【题型】解答题　【知识点】解析几何　【难度】easy
已知过点 $P(0,2)$ 的直线 $l$ 与抛物线 $y^2 = 4x$ 相交于 $A$、$B$ 两点，$O$ 为坐标原点.

\vspace{0.2cm}

\noindent (1)若直线 $l$ 过抛物线 $y^2 = 4x$ 的焦点，求弦 $AB$ 的长；

\noindent (2)若以 $AB$ 为直径的圆过坐标原点，求直线 $l$ 的方程.
【解答】

\noindent \textbf{【答案】} $\dfrac{\sqrt{11}}{2}-1$

\vspace{0.2cm}
\noindent \textbf{【分析】} 根据圆的性质，化简得到$|PQ|=|MP|-1$，设$P$坐标$(y^2,y)$，得到$|MP|=\sqrt{(y^2-3)^2+y^2}$，结合二次函数的性质，即可求解.

\vspace{0.2cm}
\noindent \textbf{【详解】} 如图所示，设圆心为$M$，则$|PQ|=|MP|-|MQ|=|MP|-1$，

因为点$P$在$y^2=x$上，则$P$坐标$(y^2,y)$，$M$点坐标$(3,0)$，
则
\[
|MP|=\sqrt{(y^2-3)^2+y^2}=\sqrt{\left(y^2-\dfrac{5}{2}\right)^2+\dfrac{11}{4}}\geq\dfrac{\sqrt{11}}{2},
\]
因为圆$M$的半径为$1$，所以$|PQ|$最小值为$\dfrac{\sqrt{11}}{2}-1$.

故答案为：$\boldsymbol{\dfrac{\sqrt{11}}{2}-1}$

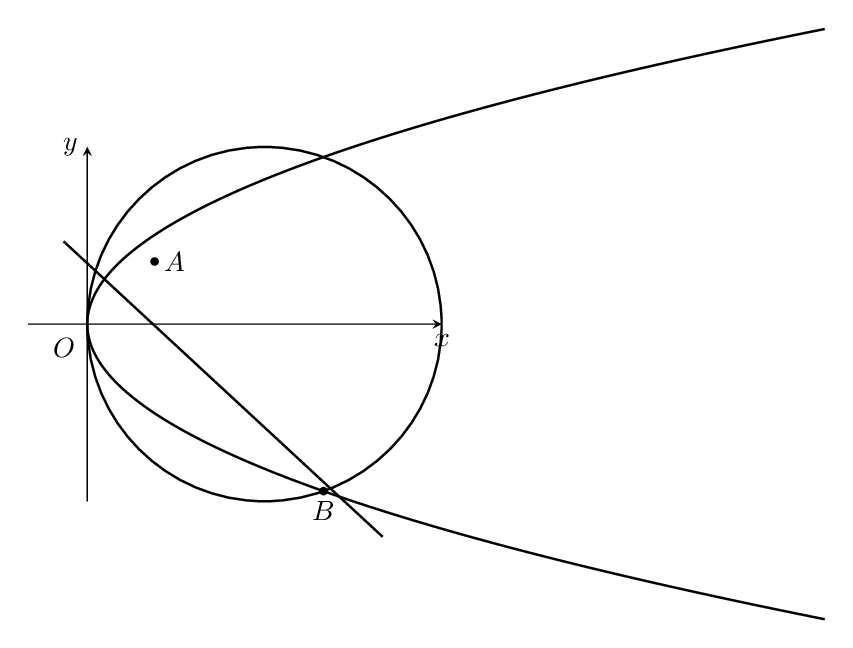